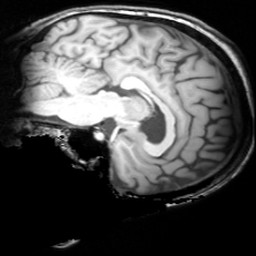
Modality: T1w
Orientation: sagittal
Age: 71
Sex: female
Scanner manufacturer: siemens
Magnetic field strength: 3 T
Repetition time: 1.62 s
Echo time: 0.003 s